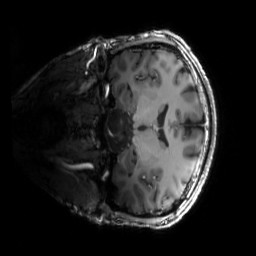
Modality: T1w
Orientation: coronal
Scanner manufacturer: siemens
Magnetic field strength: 6.98 T
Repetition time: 1.7 s
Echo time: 0.00254 s